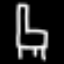
Label: chair